【题型】填空题　【知识点】平面几何　【难度】easy
如图, 已知 $\triangle ABC$ 的三个顶点均在格点上, 则 $\sin C = $ \underline{\hspace{2cm}}。

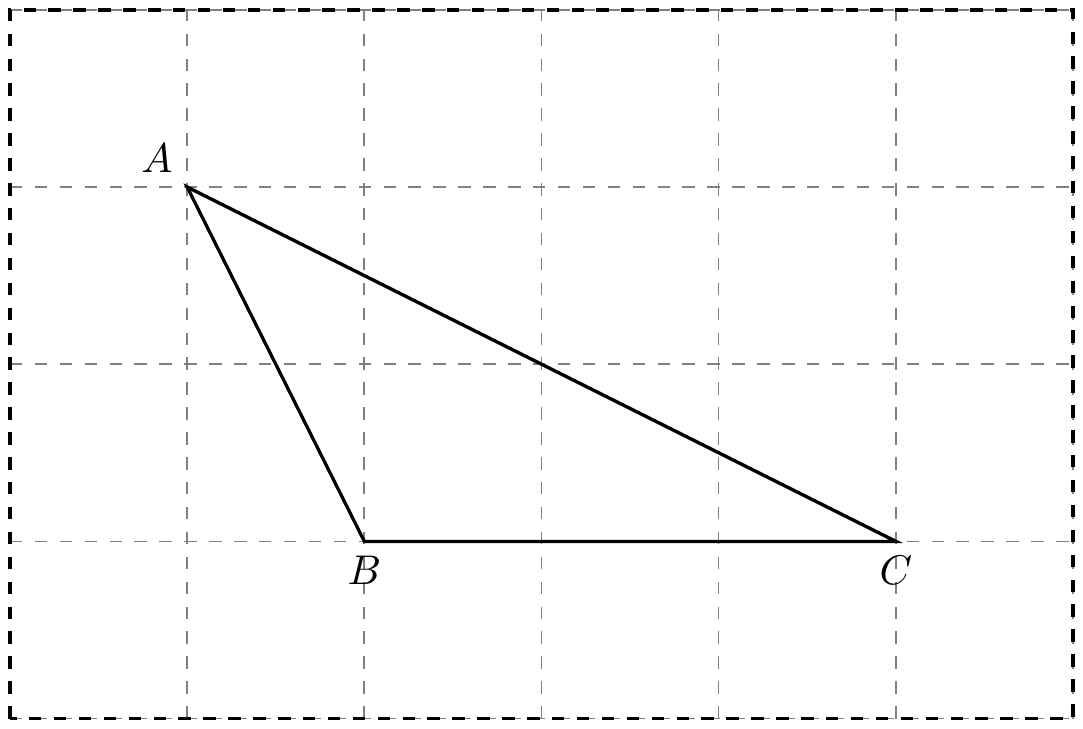
【解答】
解：如图, 在 $\text{Rt}\triangle AOC$ 中,

$AC = \sqrt{OA^2 + OC^2} = \sqrt{2^2 + 4^2} = 2\sqrt{5}$,

$\therefore \sin C = \frac{OA}{AC} = \frac{2}{2\sqrt{5}} = \frac{\sqrt{5}}{5}$。

故答案为：$\frac{\sqrt{5}}{5}$。
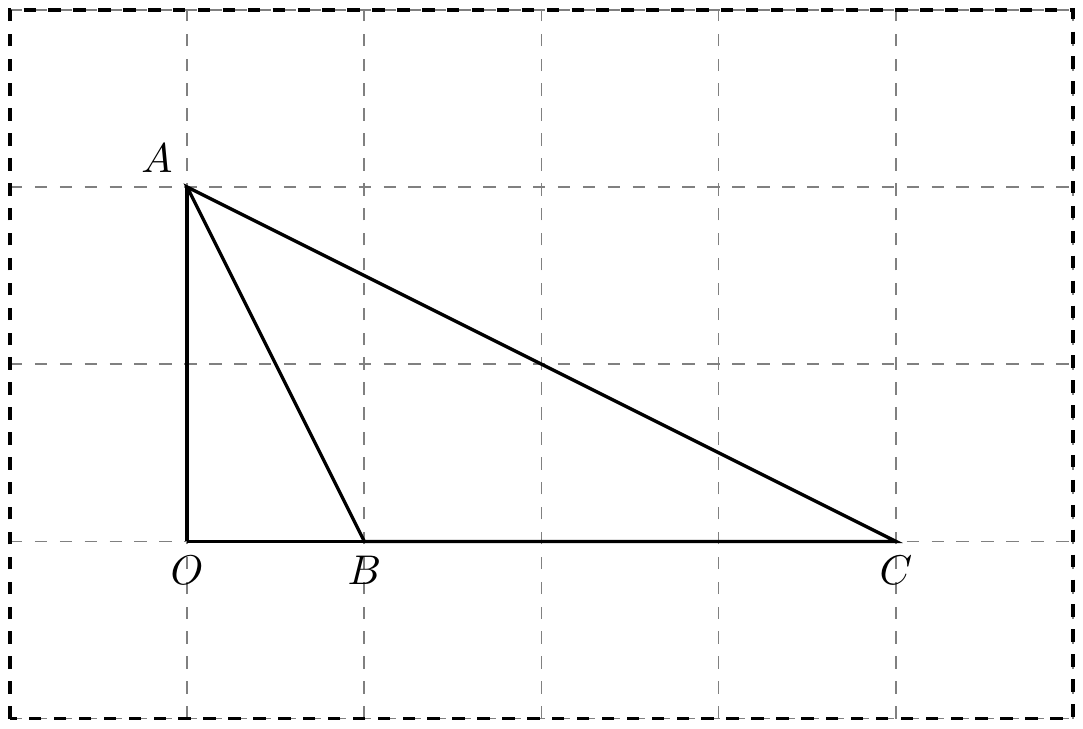